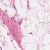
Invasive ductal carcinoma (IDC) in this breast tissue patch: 0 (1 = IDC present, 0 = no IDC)